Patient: sex M, age 83
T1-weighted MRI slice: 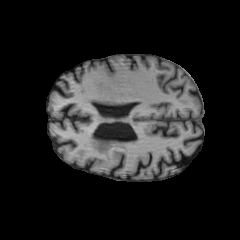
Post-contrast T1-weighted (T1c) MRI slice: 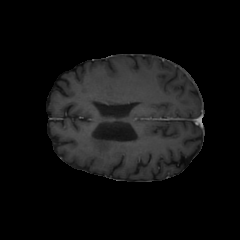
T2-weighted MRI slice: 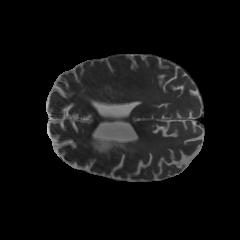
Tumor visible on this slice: no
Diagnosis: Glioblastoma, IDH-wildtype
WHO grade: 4